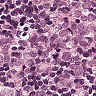
Metastatic tissue present: yes